Field crop: maize
Growth stage: 1
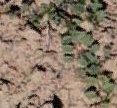
Species: convolvulus